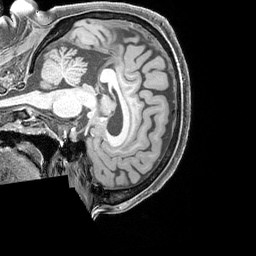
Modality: T1w
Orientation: sagittal
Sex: female
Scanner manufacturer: siemens
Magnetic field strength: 3 T
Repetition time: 2.3 s
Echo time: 0.00226 s